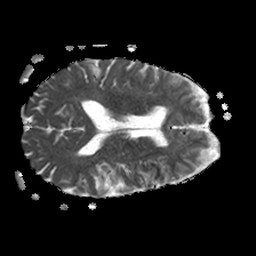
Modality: ADC
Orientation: axial
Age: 76
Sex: male
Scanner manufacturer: philips
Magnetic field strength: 1.5 T
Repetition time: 3.387 s
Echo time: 0.06899 s